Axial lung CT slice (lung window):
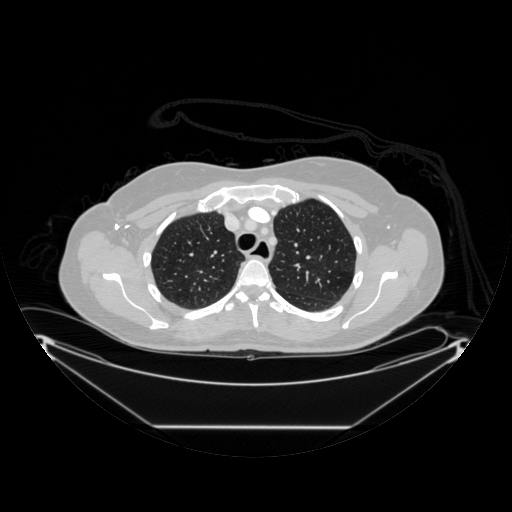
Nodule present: no